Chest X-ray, PA view. Patient: 36 years old, sex F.
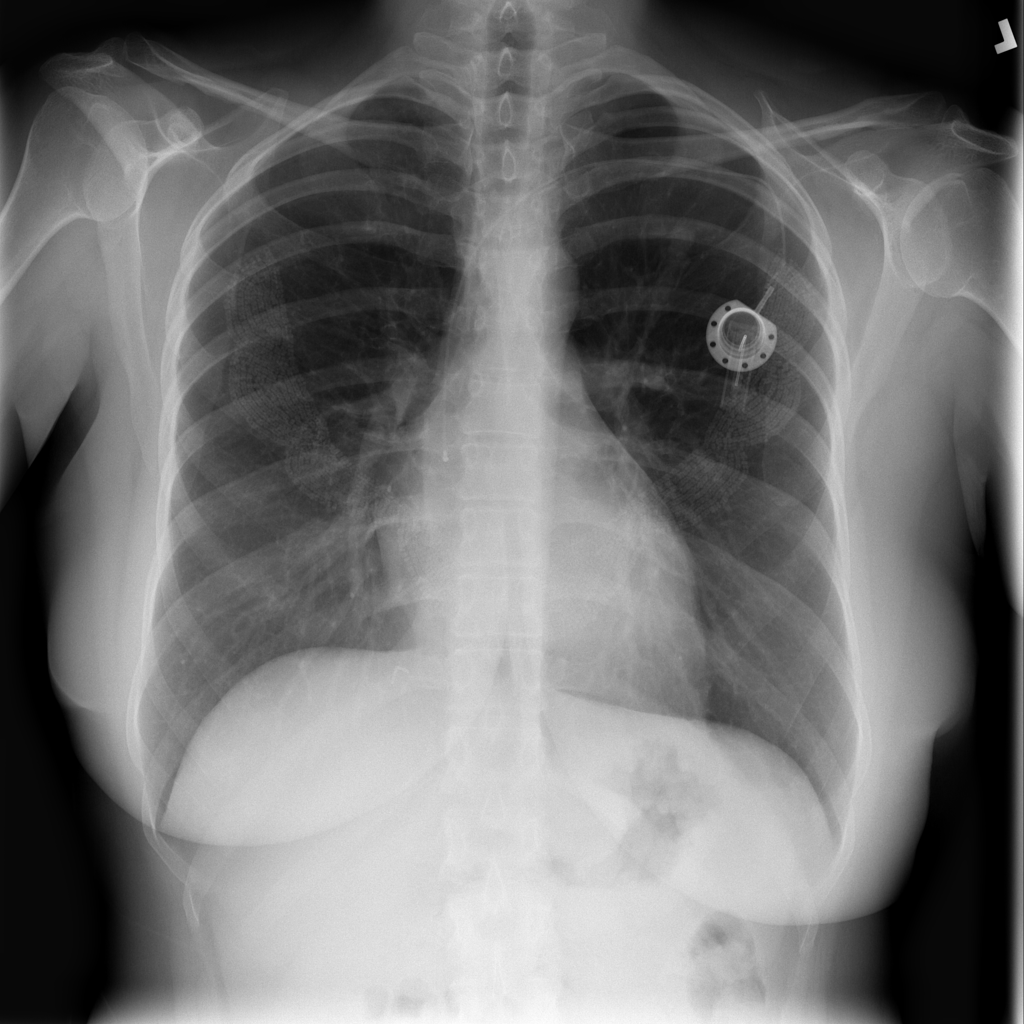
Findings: No Finding